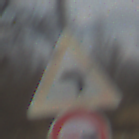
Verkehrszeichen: KurveLinks
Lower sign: Ueberholverbot
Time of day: MorningAfternoon
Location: Outdoor (Nature)
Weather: PartlyCloudy
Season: Autumn
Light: Natural